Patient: sex M, age 30
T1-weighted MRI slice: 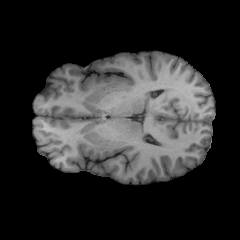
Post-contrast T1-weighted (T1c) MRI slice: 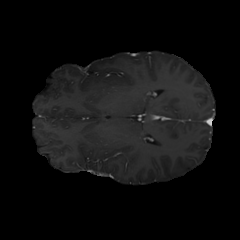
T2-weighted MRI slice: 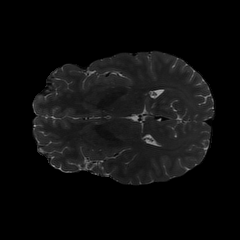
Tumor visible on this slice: no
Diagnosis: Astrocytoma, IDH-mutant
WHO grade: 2